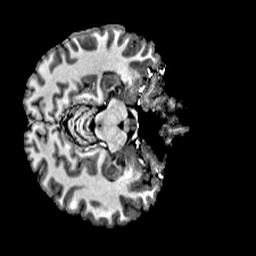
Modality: T1w
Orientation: axial
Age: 31
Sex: male
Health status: healthy
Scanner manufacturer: siemens
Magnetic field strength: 6.98 T
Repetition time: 6 s
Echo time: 0.00302 s